Field crop: tomato
Growth stage: 2
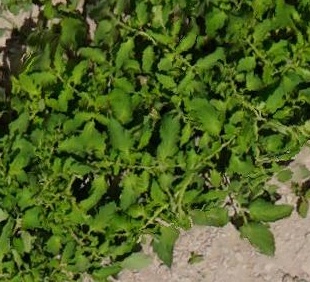
Species: tomato